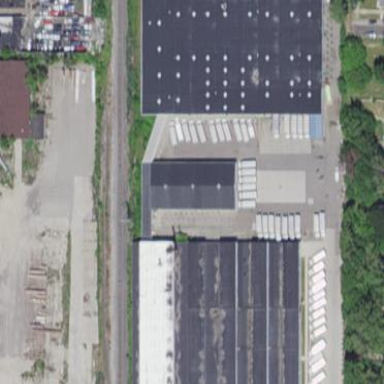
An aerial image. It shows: Industrial building.